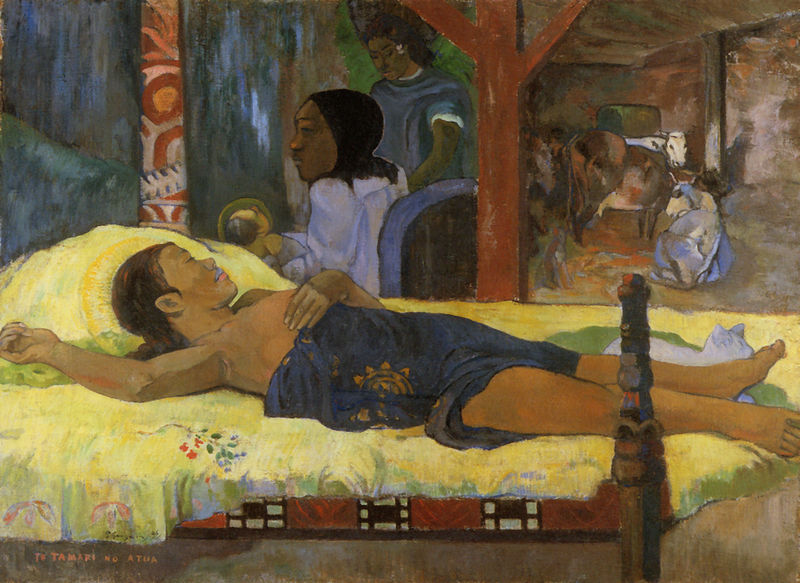
Titel: Te tamari no atua (La Naissance du Fils de Dieu)
Künstler: Paul Gauguin
Standort: München
Institution: Neue Pinakothek
Schlagwörter: blau, dunkel, gemälde, mann, nackt, schatten, schlaf, frauen, gelb, grün, menschen, mädchen, sitzen, blume, blumen, braun, brust, bunt, femmes, finger, frau, grau, haar, hell, holz, licht, nase, ohr, profil, raum, schwarz, stroh, stuhl, säulen, weiss, zimmer, blick, blüten, dach, haus, rot, tier, tiere, tuch, malerei, muster, ornament, rock, hemd, arme, blicke, falten, halten, stehen, hände, öl, kühe, vieh, hütte, sonne, boden, insel, haare, decke, innen, kind, mutter, bauern, kinder, beine, liegen, schlafen, bäuerin, heu, kuh, rind, baby, füsse, kissen, jaune, dekor, bett, bettdecke, balken, laken, liegend, oberkörper, exotik, exotisch, bauer, bemalt, pfosten, gauguin, katze, farbige, schwarze, südsee, interieur, rinder, schaf, krank, pfahl, traum, baun, kreise, puppe, esen, intarsien, liege, bettpfosten, heiligenschein, nimbus, christus, jesus, jesus christus, gaugin, müde, stall, leigend, femme, maria, mort, ochse, ochsen, ziege, fleur, holzbalken, josef, kolonie, inseln, geburt, krippe, gebälk, lager, kuhstall, ochs, enfant, jesuskind, paul gauguin, insular, paul gaugin, tahiti, geburt christi, rassel, vache, bethlehem, betlehem, noire, lit, hutte, bebe, ozeanien, afro-amerikaner, atua, blrau, ochs und esel, tamari, vieheiligenschein, to, vahiné, häu, étable, tamari noatua, allongee, accouchement, ozenien, bettlägerich